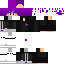
A female human skin with dark skin, wearing black long hair dressed in a purple tshirt and black pants, featuring a closed mouth.